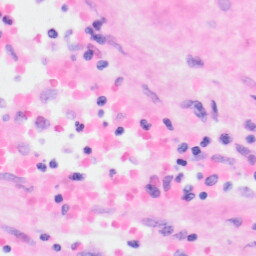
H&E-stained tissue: Kidney